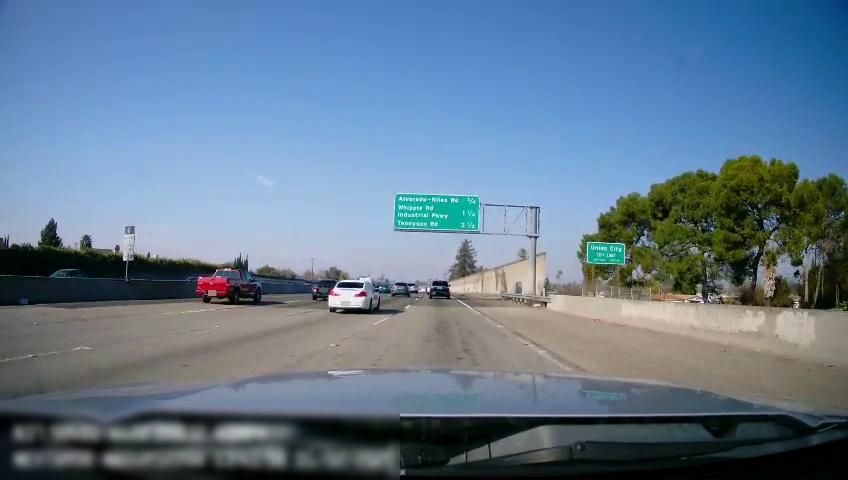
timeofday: Day
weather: Sunny
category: Drivable Space
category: Vehicles | SUV
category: Vehicles | SUV
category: Vehicles | SUV
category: Vehicles | Van
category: Vehicles | Car
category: Vehicles | Car
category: Vehicles | Truck
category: Lanes | Current Lane
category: Lanes | Current Lane
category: Lanes | Alternate Lane
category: Lanes | Alternate Lane
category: Traffic | Signs
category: Traffic | Signs
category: Traffic | Signs